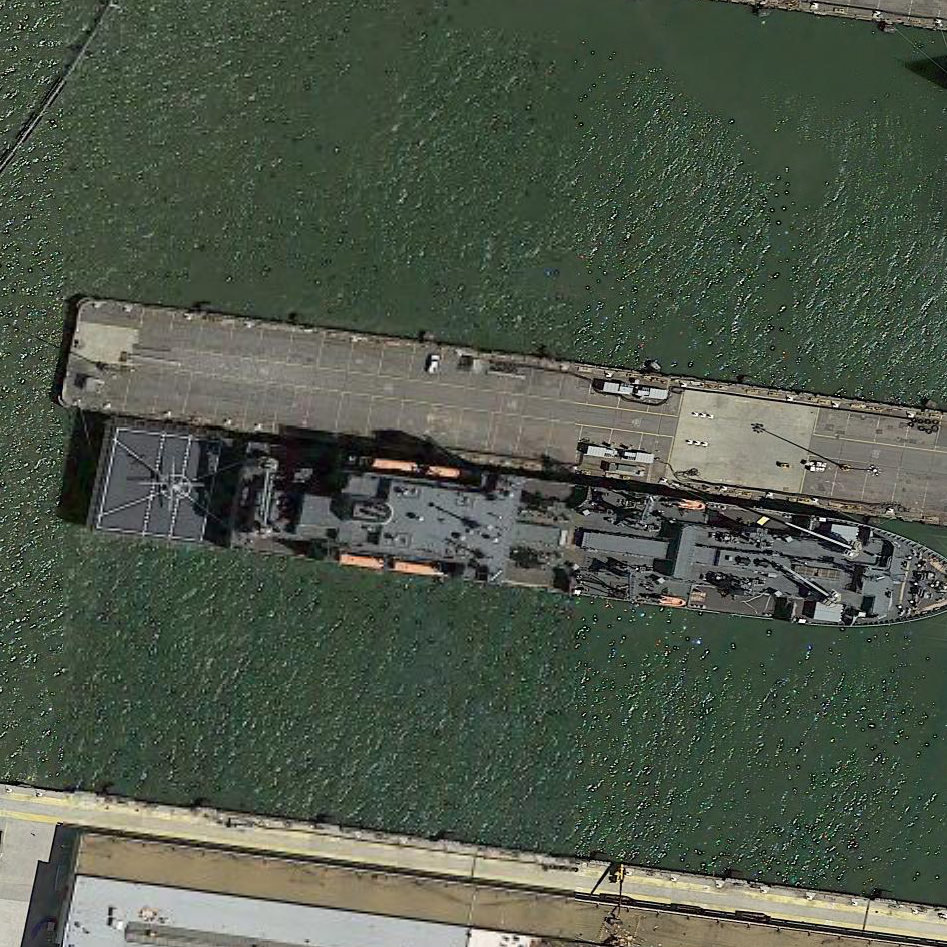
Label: Crane_ship